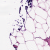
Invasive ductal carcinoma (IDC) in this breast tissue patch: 0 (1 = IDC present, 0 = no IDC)